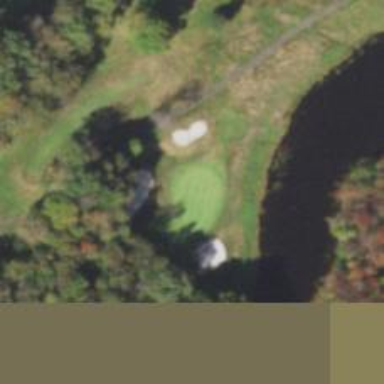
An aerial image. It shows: View of golf hole.